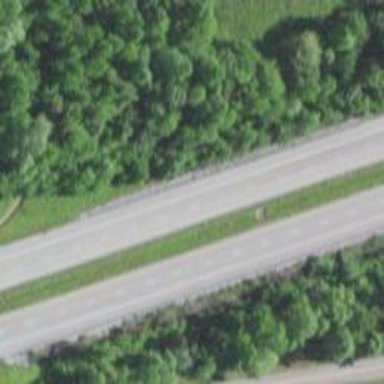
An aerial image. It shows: Motorway.